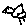
Label: bird